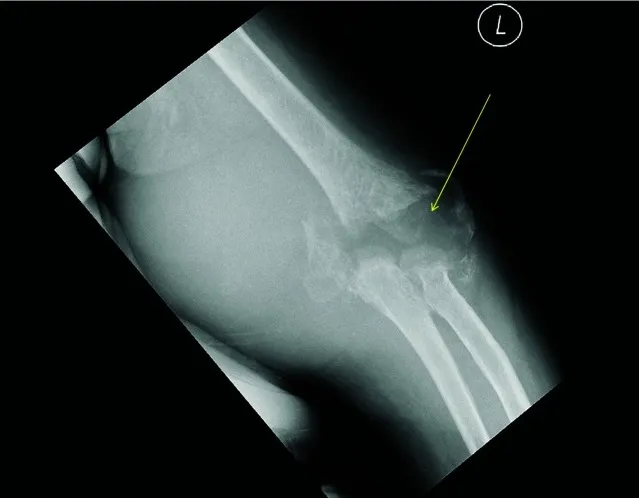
X-ray of the left elbow joint shows osteomyelitis and destruction of the joint as indicated by the arrow.
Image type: radiology (x_ray)